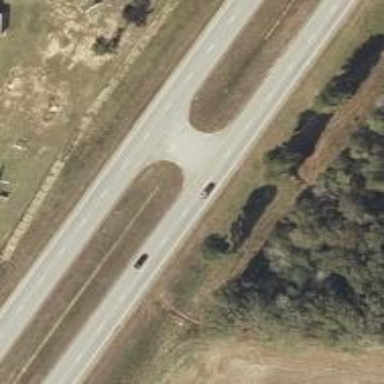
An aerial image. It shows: Trunk expressway with asphalt surface. It is dual carriageway.